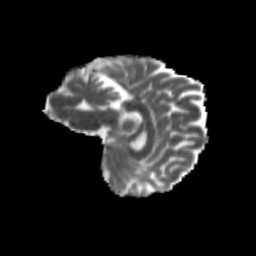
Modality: MD
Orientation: sagittal
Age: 59
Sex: female
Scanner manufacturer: siemens
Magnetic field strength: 3 T
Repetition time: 4.71 s
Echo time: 0.0906 s